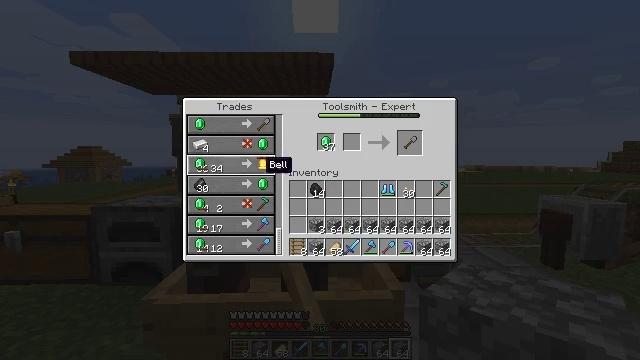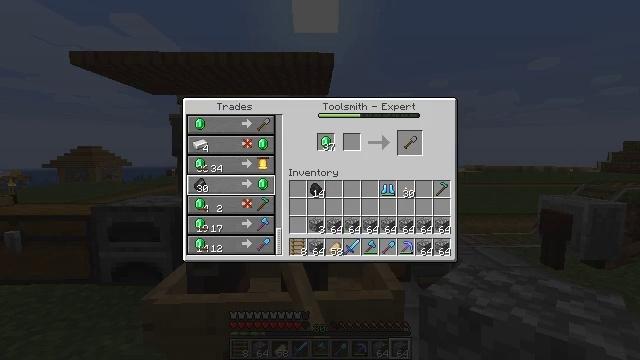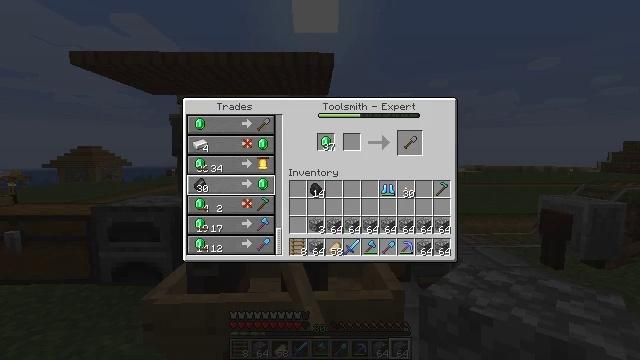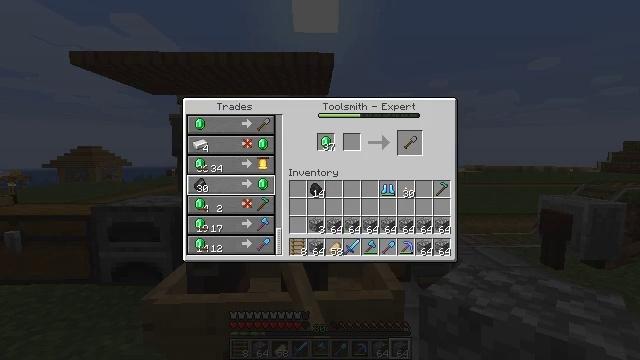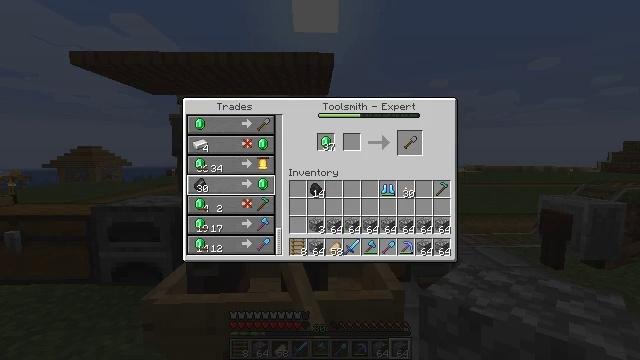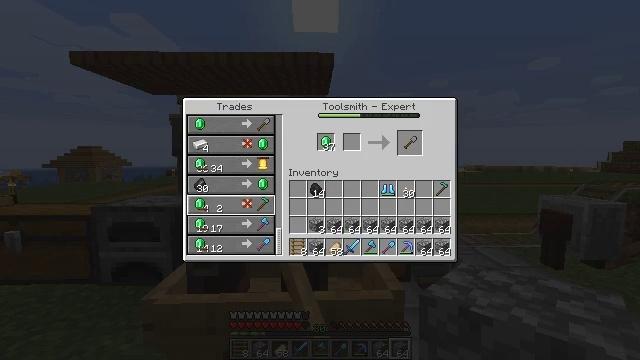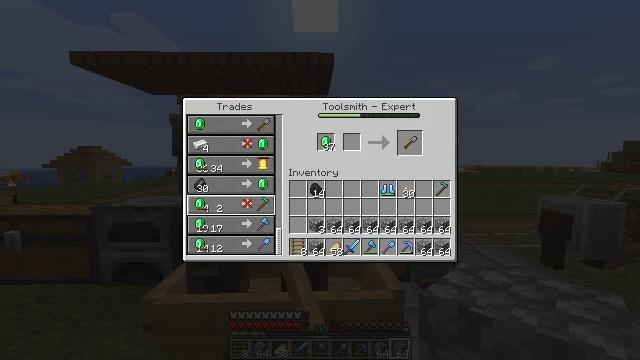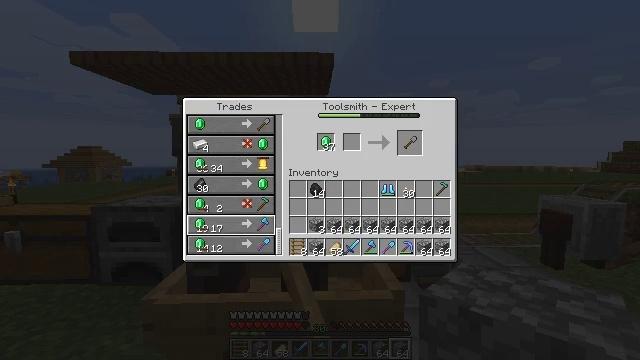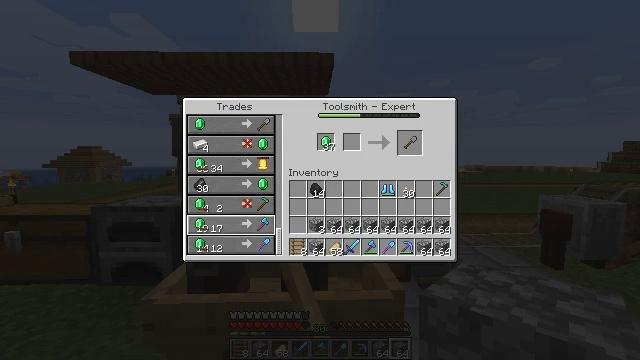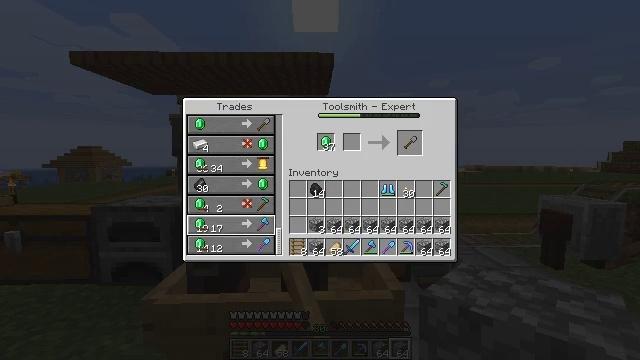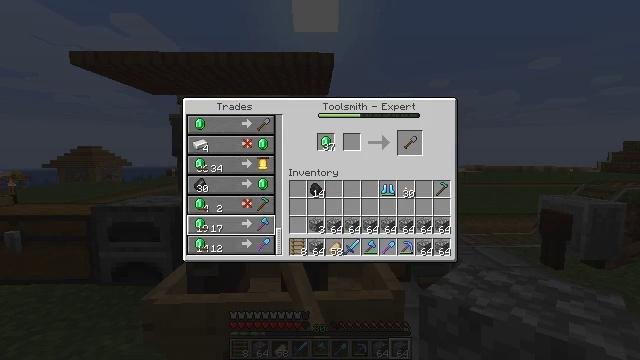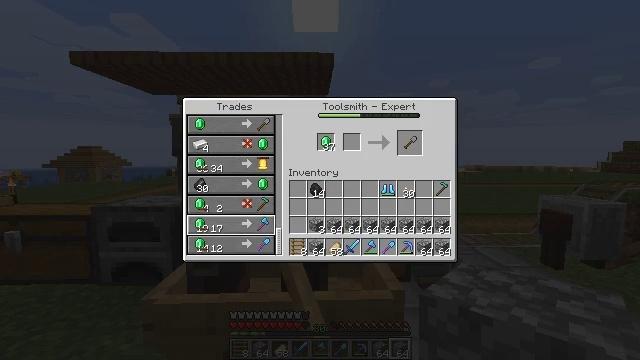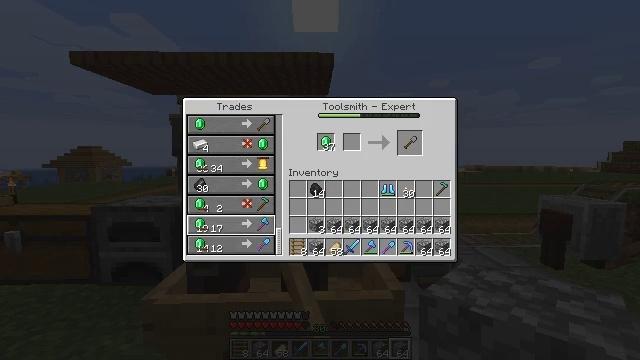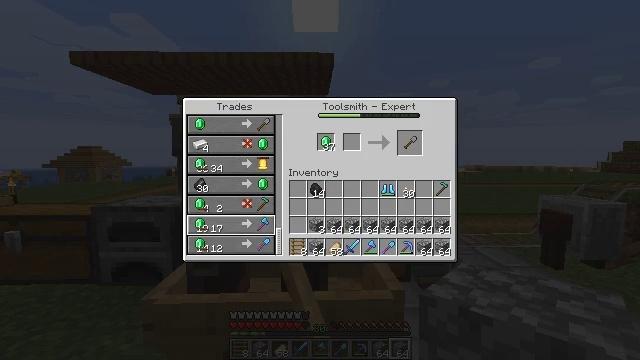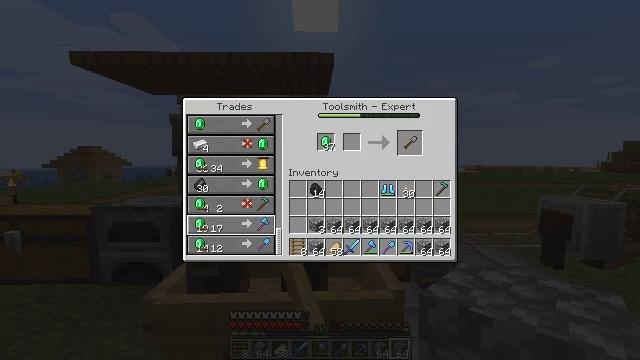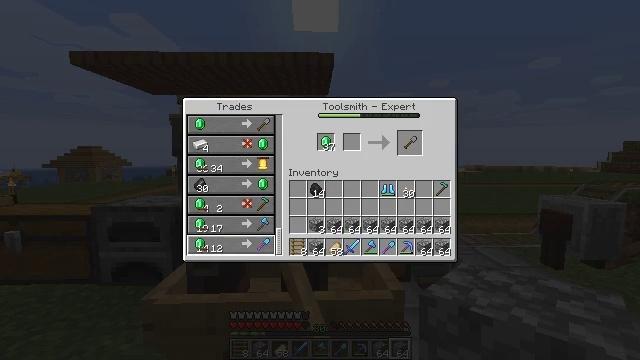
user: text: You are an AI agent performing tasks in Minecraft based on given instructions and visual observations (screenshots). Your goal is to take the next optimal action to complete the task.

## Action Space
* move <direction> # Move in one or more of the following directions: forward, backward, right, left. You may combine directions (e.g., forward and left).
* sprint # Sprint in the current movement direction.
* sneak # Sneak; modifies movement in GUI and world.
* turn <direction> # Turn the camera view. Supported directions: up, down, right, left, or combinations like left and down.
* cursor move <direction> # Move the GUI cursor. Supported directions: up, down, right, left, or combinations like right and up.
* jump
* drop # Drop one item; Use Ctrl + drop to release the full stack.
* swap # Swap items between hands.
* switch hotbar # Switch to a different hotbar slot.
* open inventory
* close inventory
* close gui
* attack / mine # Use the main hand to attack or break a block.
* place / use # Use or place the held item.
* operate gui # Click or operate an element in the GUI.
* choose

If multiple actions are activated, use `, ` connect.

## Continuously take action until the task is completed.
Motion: motion action
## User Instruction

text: Craft a diamond shovel with materials at the crafting table.
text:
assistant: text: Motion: cursor move left
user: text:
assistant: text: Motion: cursor move left and down
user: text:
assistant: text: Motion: no_op
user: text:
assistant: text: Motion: no_op
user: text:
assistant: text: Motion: no_op
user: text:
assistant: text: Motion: cursor move down
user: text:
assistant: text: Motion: cursor move down
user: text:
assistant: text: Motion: no_op
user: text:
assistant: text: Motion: no_op
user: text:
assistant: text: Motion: no_op
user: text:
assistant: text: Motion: no_op
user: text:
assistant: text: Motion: no_op
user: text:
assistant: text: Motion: no_op
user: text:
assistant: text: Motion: no_op
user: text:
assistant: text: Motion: no_op
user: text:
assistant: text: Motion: no_op
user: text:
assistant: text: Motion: no_op
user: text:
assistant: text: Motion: no_op
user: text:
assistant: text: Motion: no_op
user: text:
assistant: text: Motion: no_op
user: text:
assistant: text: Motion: no_op
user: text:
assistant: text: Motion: no_op
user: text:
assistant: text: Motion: no_op
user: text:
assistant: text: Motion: no_op
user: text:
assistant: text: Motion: no_op
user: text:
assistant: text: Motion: no_op
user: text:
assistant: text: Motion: no_op
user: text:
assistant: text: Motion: no_op
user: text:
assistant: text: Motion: no_op
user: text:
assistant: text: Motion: no_op